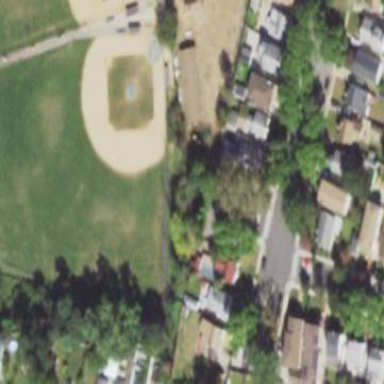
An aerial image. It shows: Baseball pitch for leisure land activities.